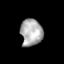
Tissue: skin
Cell type: Epithelial cells
Senescence score: 0.2565
Nuclear area (px): 584
Mean DAPI intensity: 171.517